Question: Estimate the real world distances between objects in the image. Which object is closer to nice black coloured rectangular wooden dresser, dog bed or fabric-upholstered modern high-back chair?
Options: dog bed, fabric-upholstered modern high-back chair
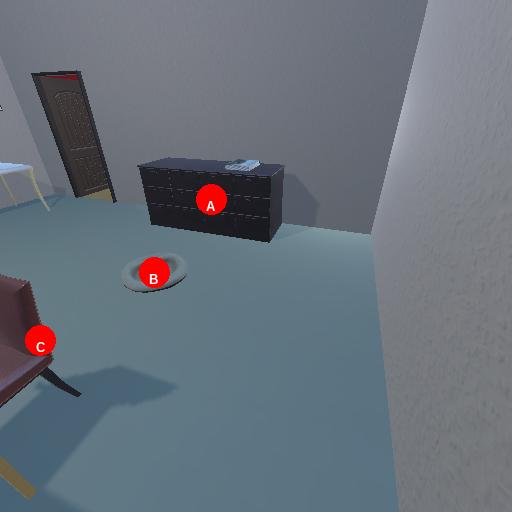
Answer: dog bed